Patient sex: M
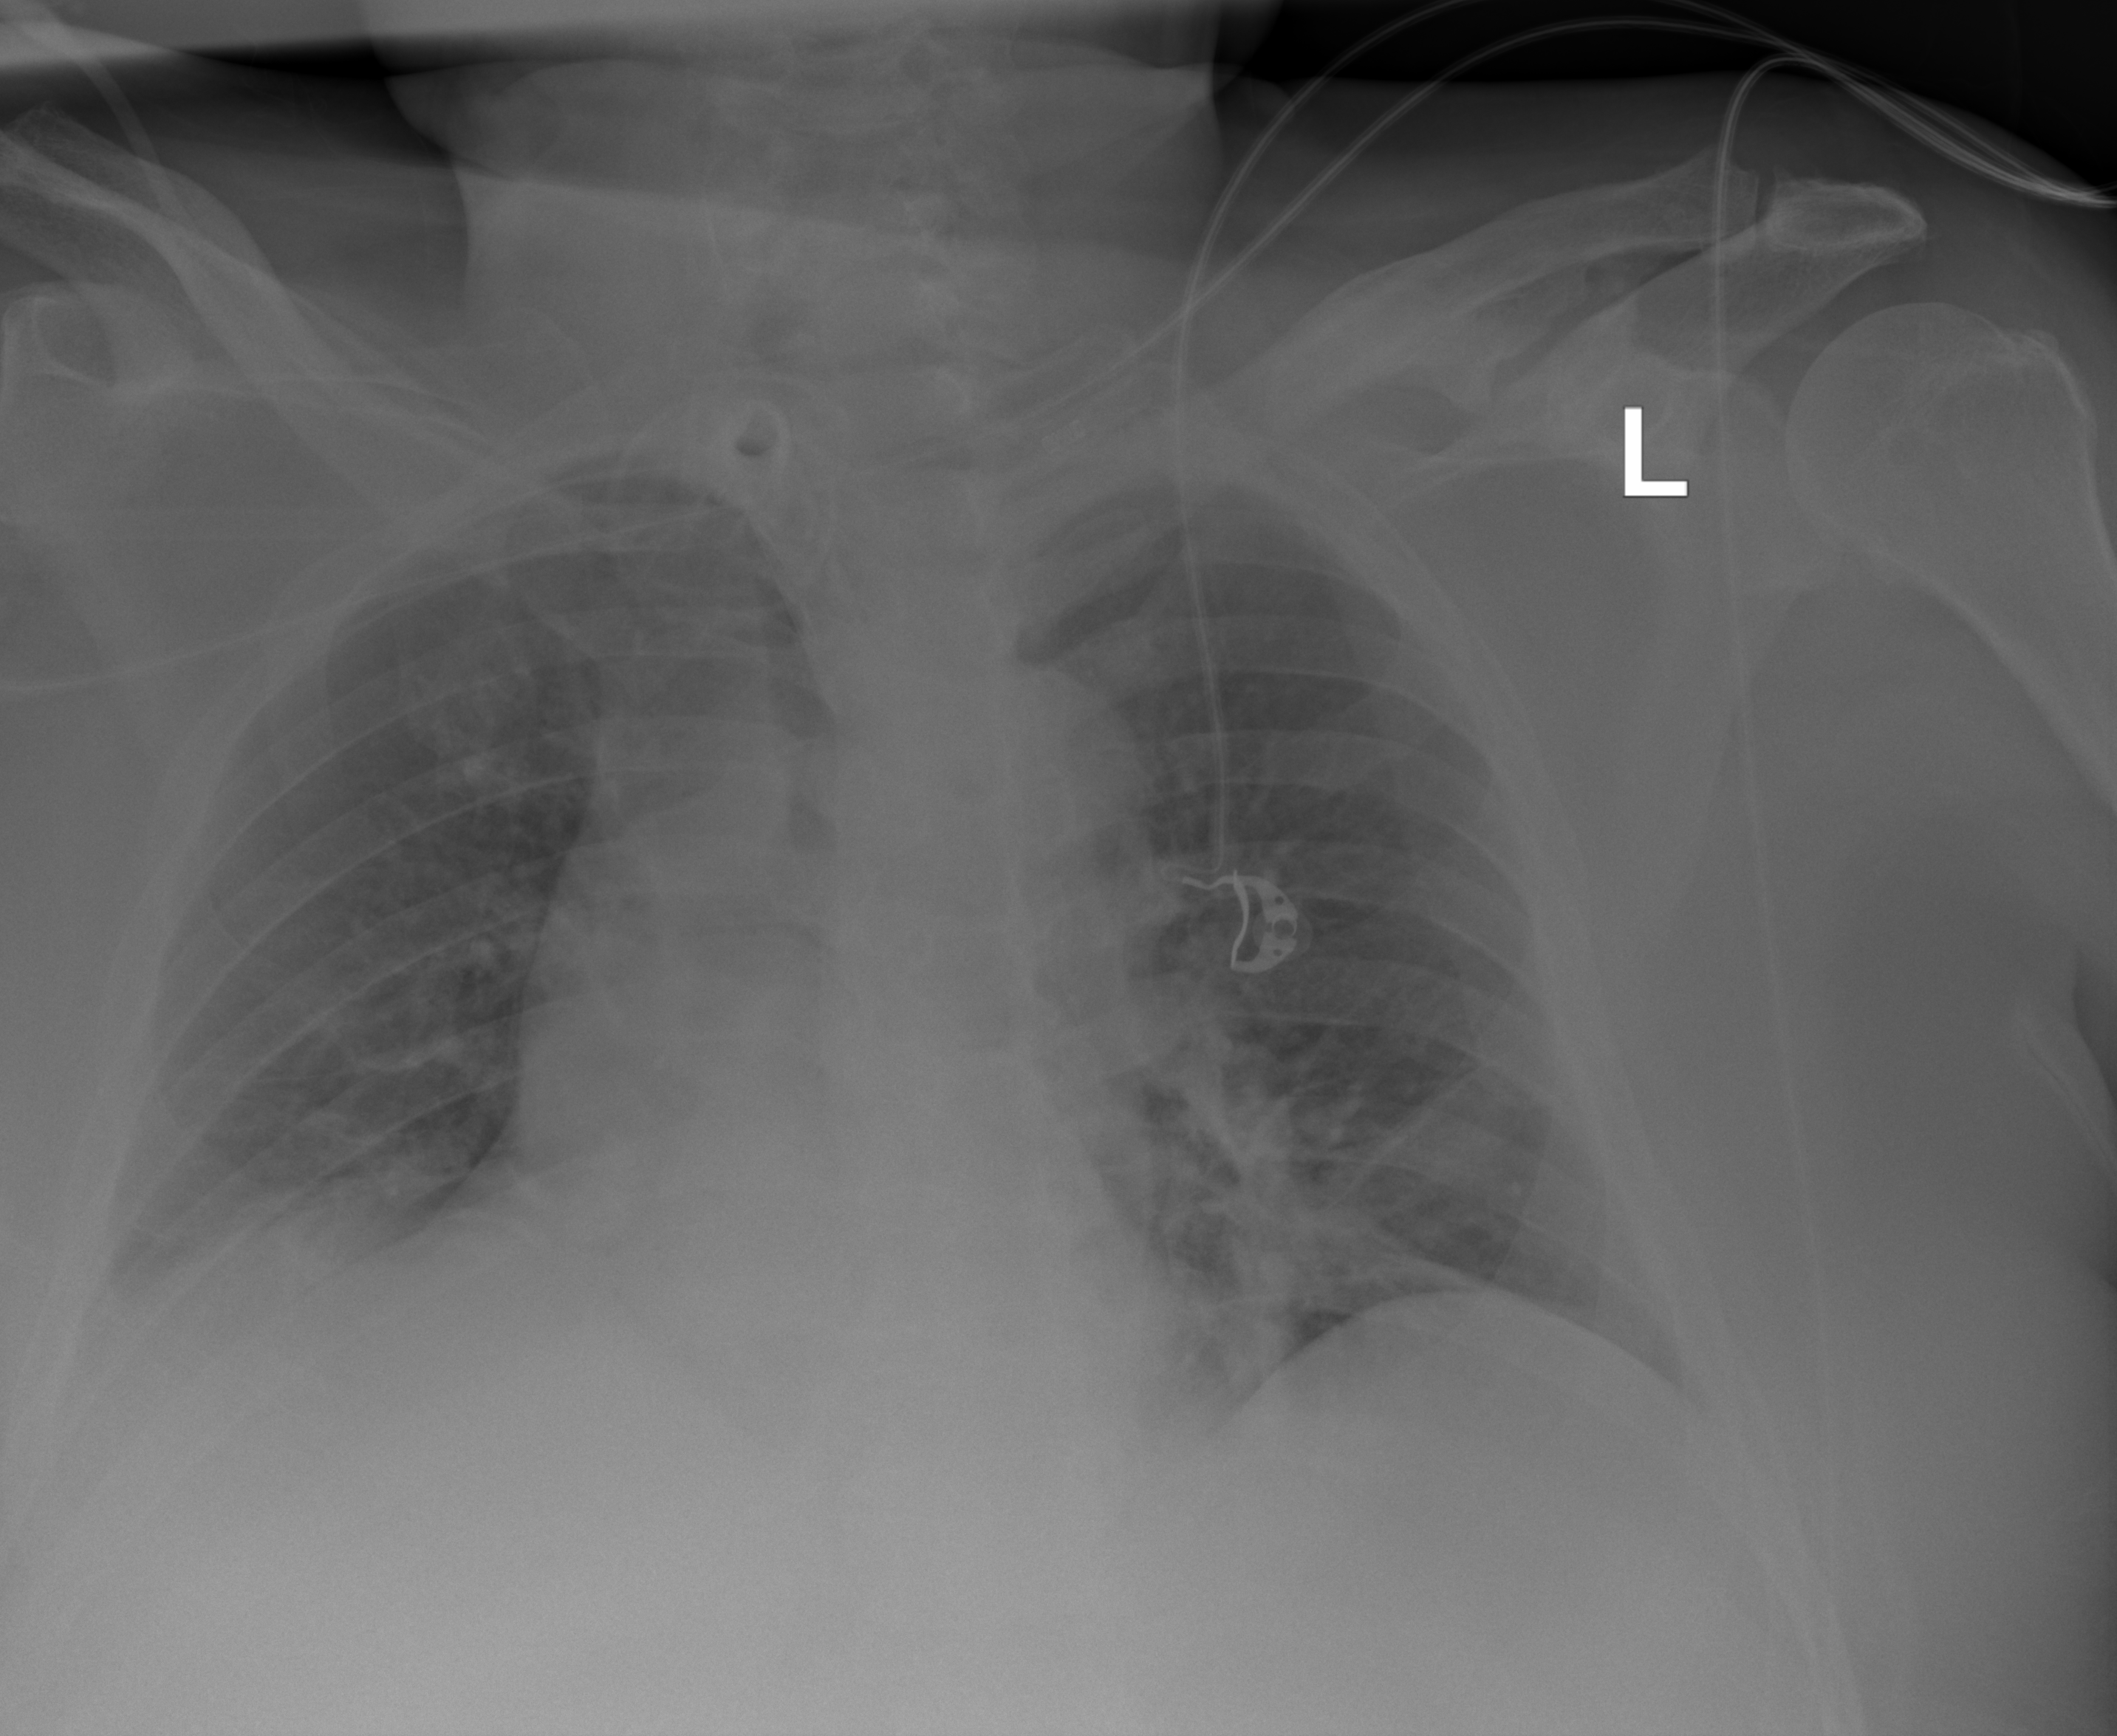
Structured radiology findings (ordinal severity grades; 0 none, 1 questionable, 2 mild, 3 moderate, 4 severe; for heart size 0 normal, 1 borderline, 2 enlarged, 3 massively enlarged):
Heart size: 1
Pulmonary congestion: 2
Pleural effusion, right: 2
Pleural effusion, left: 0
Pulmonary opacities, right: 2
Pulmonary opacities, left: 2
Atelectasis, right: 2
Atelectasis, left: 2